Question: I now have coordinates for some positions as latitude and longitude like this
Lat = 16.0490143029144
Lng = 108.<PHONE>
I want convert it to degree like this

I don't know how to do it, need your help.
Thank in advance.
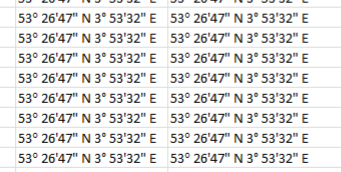
Answer: '''
double lat = -86.0490143029144;
double lon = -45.<PHONE>;
string latDir = (lat >= 0 ? "N" : "S");
lat = Math.Abs(lat);
double latMinPart = ((lat - Math.Truncate(lat) / 1) * 60);
double latSecPart = ((latMinPart - Math.Truncate(latMinPart) / 1) * 60);
string lonDir = (lon >= 0 ? "E" : "W");
lon = Math.Abs(lon);
double lonMinPart = ((lon - Math.Truncate(lon) / 1 ) * 60);
double lonSecPart = ((lonMinPart - Math.Truncate(lonMinPart) / 1) * 60);
Console.WriteLine(
Math.Truncate(lat) + " " + Math.Truncate(latMinPart) + " " + Math.Truncate(latSecPart) + " " + latDir
);
Console.WriteLine(
Math.Truncate(lon) + " " + Math.Truncate(lonMinPart) + " " + Math.Truncate(lonSecPart) + " " + lonDir
);
'''
Add checks for nulls, zeros and data out of range.